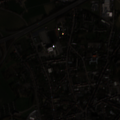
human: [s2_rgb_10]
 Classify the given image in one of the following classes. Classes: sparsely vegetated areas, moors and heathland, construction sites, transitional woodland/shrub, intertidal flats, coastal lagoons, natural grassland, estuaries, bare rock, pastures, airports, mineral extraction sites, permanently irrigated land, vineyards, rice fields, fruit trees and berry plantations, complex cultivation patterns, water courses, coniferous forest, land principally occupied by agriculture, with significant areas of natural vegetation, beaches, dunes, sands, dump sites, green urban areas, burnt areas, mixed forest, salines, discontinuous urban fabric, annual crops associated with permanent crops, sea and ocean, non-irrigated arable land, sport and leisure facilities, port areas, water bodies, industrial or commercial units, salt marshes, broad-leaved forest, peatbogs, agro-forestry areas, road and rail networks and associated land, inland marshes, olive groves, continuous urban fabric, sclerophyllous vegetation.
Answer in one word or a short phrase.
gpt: discontinuous urban fabric, road and rail networks and associated land, non-irrigated arable land, complex cultivation patterns